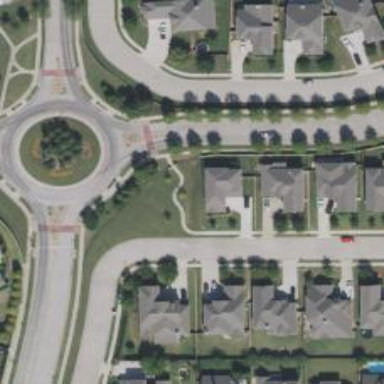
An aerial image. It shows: Tertiary road with separate sidewalk.